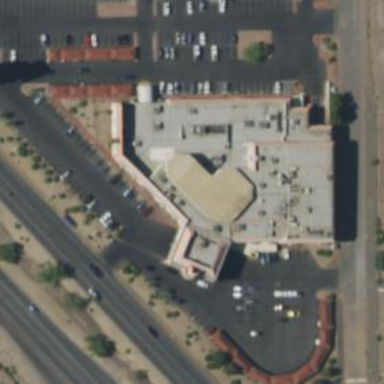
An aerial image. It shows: Casino building.